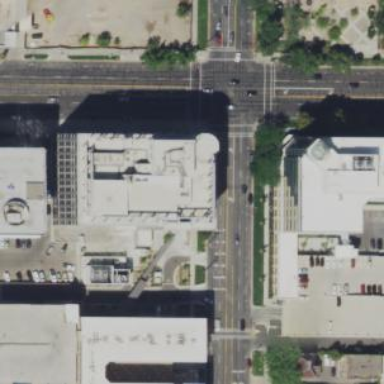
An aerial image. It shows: Office building.